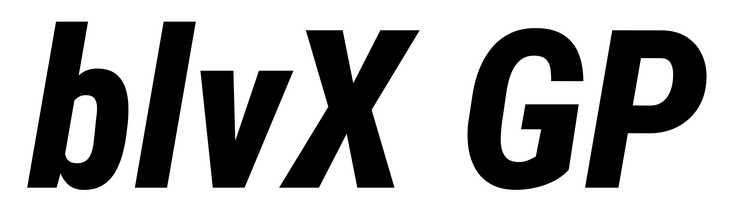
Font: Roboto-Italic_Condensed_ExtraBold_Italic